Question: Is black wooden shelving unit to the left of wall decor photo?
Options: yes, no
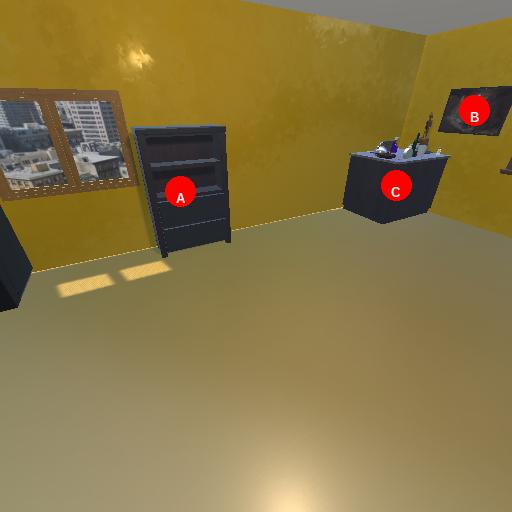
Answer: yes